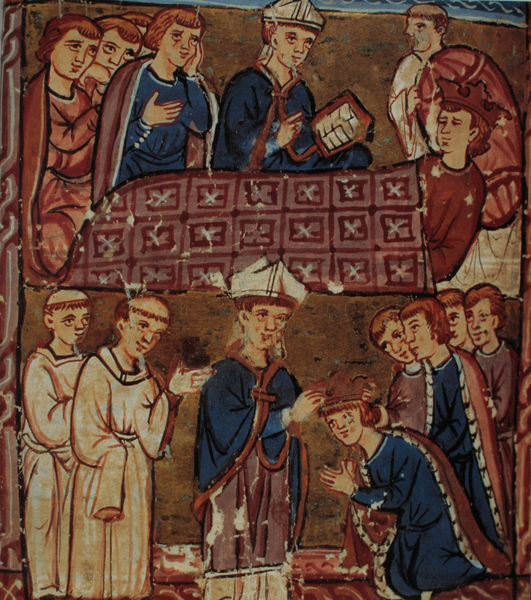
Titel: Tod Baldovinos I.
Krönung Baldovinos de Bourg
Künstler: Baldovino di Bologna
Standort: Lyon
Institution: Bibliothèque Municipale
Schlagwörter: blau, gemälde, mann, umhang, wasser, weiß, menschen, ocker, braun, hut, männer, rot, tuch, beige, malerei, muster, teppich, mütze, arm, augen, bibel, diener, geschichte, hermelin, rahmen, stehen, tod, tot, trauer, ärmel, hände, kirche, gewand, gold, haare, kutte, mantel, adel, decke, gewänder, gebeugt, krone, locken, hellblau, balkon, farbig, haltung, fläche, figuren, bischof, kissen, könig, papst, dunkelblau, detail, chauve, ornamente, bett, bettdecke, robe, liegend, krank, buch, kloster, weinen, seite, illustration, knien, mäntel, orden, hauben, arzt, beten, gebet, pergament, quadrate, liege, prister, pelzmantel, begräbnis, grab, sterben, kranker, christlich, krankheit, leid, knieend, kniend, mittelalter, klerus, knieen, krönung, ministranten, segen, segnen, segnung, prinz, mönch, verbeugen, geistliche, mitra, mönche, adlige, kutten, fresko, brüder, taufe, anbetung, krankenbett, beweinung, miniatur, sohn, goldgrund, mittelalterlich, beichte, erbe, sterbender, lager, tonsur, liegender, sterbebett, buchillustration, buchmalerei, weihen, besorgnis, codex, bischofsmütze, flies, totenlager, folio, saint, bible, bildgeschichte, nachfolger, adleige, gelübde, klgen, tonsuren, moine, kisste